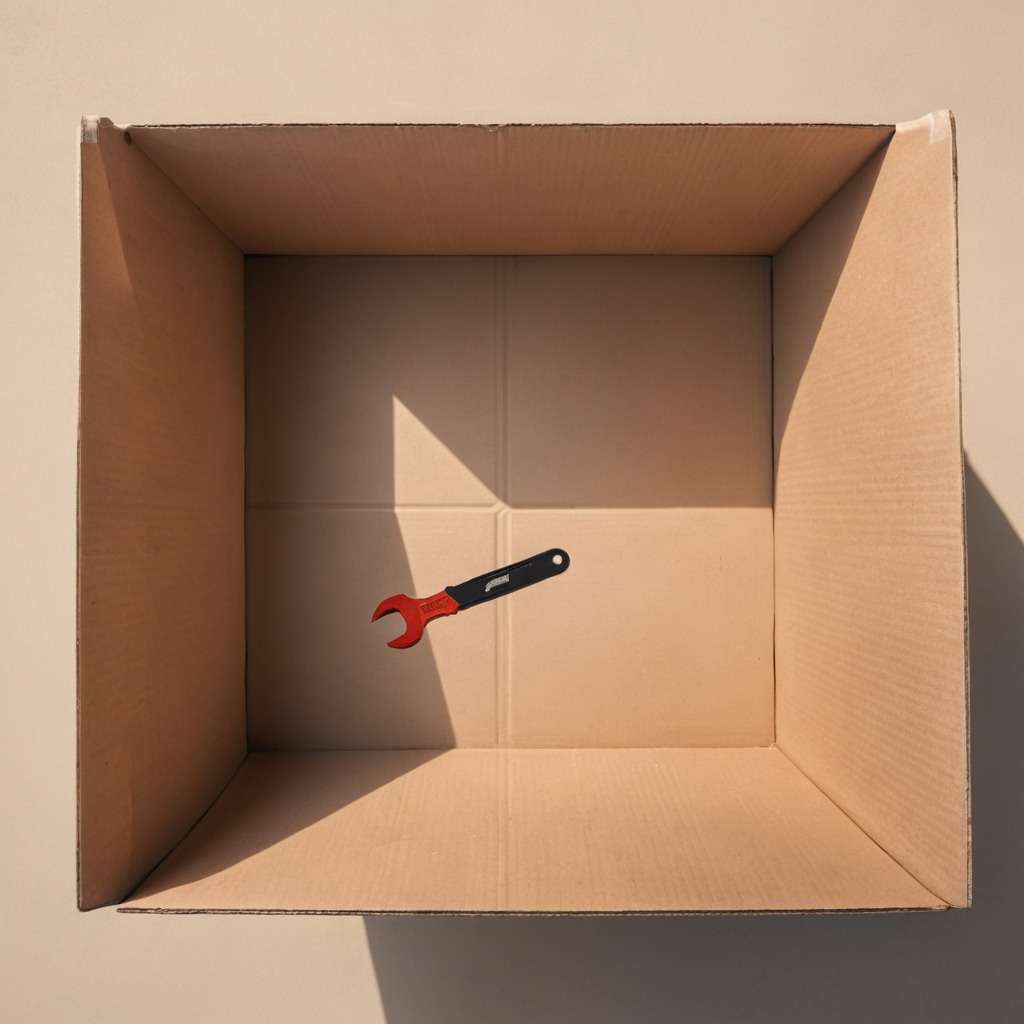
An wrench is lying on the clean dry cardboard box surface in an outdoor workshop during daytime bright natural light soft shadows slightly creased but